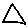
Label: triangle